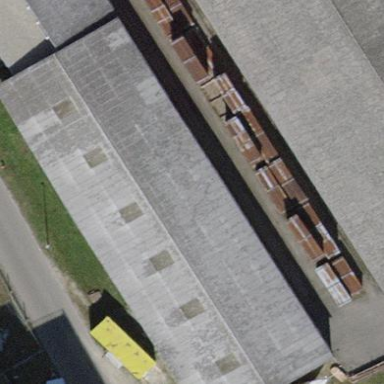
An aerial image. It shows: Industrial building.